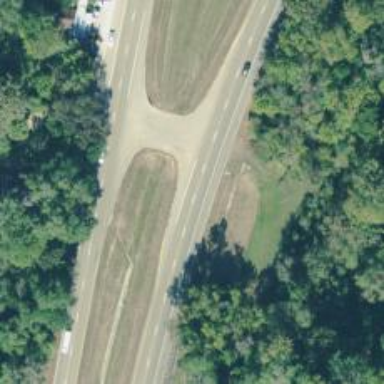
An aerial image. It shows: This image shows trunk highway that functions as expressway.